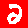
Digit: 2